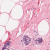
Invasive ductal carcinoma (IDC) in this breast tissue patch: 0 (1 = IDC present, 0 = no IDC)